Problem: ready_go_part_1 (2023, round2)

_This problem shares some similarities with A2, with key differences in bold._

_Atari 2600? More like Atari 2600 BCE!_

The classic board game _Go_ is a two-player game played on an \(R \times C\) board. One player places white stones while the other places black stones. On a player's turn, they may place a stone in any empty space. A curiosity of Go is that stones are placed on the intersections of grid lines rather than between the lines, so an in-progress \(5 \times 5\) game looks like this:

{{PHOTO_ID:1491241961665655|WIDTH:180}}

An orthogonally contiguous set of stones of the same color is called a *group*. A group of stones is captured (and removed from the board) once no stones in the group has an adjacent empty space.

You're playing as Black and it's your turn. Given a valid board (i.e. no groups have \(0\) adjacent empty spaces), **is it possible to capture any white stones on this turn** with a single black stone?

Here are some examples of captures. If a black stone is placed at the point marked with a triangle, a single white stone will be captured:

{{PHOTO_ID:632037365762295|WIDTH:300}}

Here, Black can capture a group of \(3\) white stones. Note that this move is valid even though the new black stone has no adjacent empty spaces at the moment it's placed:

{{PHOTO_ID:850220283519385|WIDTH:240}}

Black can even capture multiple groups at once. Here, Black captures a group of \(2\) stones and a group of \(3\) stones:

{{PHOTO_ID:804957498302389|WIDTH:400}}

The Go board is represented as a character array \(A\) where \(A_{i, j}\) is one of:
* `B` for a black stone
* `W` for a white stone
* `.` for an empty space

# Constraints

\(1 \leq T \leq 160\)
\(1 \leq R, C \leq \textbf{19}\)
\(A_{i, j} \in \{\)'`.`', '`B`', '`W`'\(\}\)

# Input Format

Input begins with an integer \(T\), the number of test cases. Each case begins with a line containing two integers \(R\) and \(C\). Then, \(R\) lines follow, the \(i\)th of which contains \(C\) characters \(A_{i, 1}\) through \(A_{i,C}\).

# Output Format

For the \(i\)th test case, print "`Case #i:` " followed by "`YES`" if you can capture any white stones, or "`NO`" if you cannot.

# Sample Explanation

The first sample case is the first capture example shown above. Black can capture the lone white stone.

In the second case, Black can capture a group of \(5\) white stones.

The third case is the same as the second case, except that the group of \(5\) white stones has two empty adjacent spaces, so it cannot be captured in one term. The other white stones can also not be captured on this turn.

In the fourth case, White could capture a black stone if it was their turn, but Black cannot capture any white stones.

The fifth case is the second capture example shown above. Black can capture \(3\) white stones by playing in the upper-left corner.

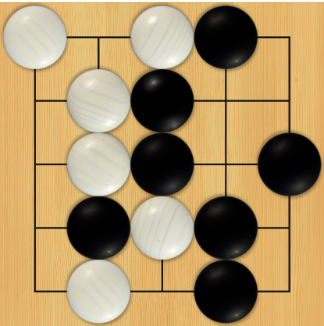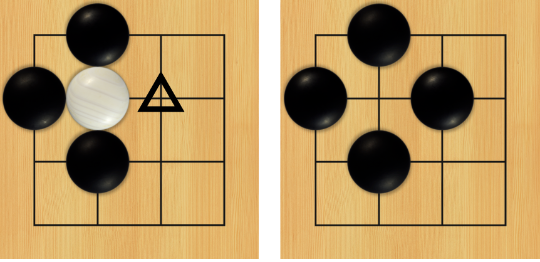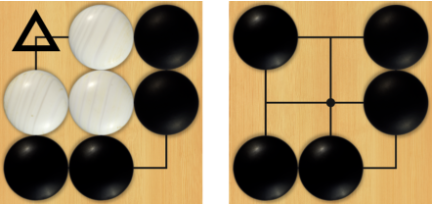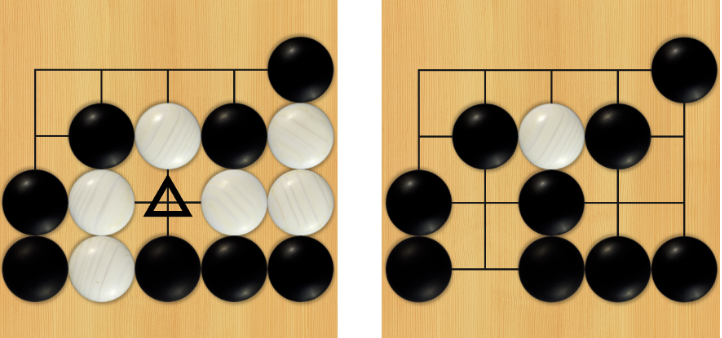

Sample input:
5
4 4
.B..
BW..
.B..
....
4 5
WWWB.
WB...
WB.WB
B.W..
4 5
WWWB.
WB...
WB.WB
..W..
3 5
..W..
.WBWW
.B..W
3 3
.WB
WWB
BB.

Sample output:
Case #1: YES
Case #2: YES
Case #3: NO
Case #4: NO
Case #5: YES

Solution:
A group of white stones can be captured if and only if there's exactly \(1\) empty space adjacent to the group, since playing a black stone in that space would leave the group with \(0\) adjacent empty spaces.

Loop through each space on the board, and when you encounter a white stone, use any search algorithm (a straightforward breadth-first search will suffice) to find all of the white stones that are part of the same group. Once you know which stones are in the group, you can check all \(4\) orthogonal neighbors of each white stone to see how many empty spaces are adjacent. Take care not to count the same empty space multiple times if it's adjacent to multiple white stones in the group (a set is a useful structure for this).

If you find any white group with exactly \(1\) adjacent empty space, the answer is "`YES`", otherwise the answer is "`NO`". This solution has a time complexity of \(\mathcal{O}(R * C\)).

#include <iostream>
#include <set>
#include <vector>
#include <utility>
using namespace std;

vector<vector<char>> A;
vector<vector<bool>> visit;
set<pair<int, int>> empty_adj;

void rec(int r, int c) {
  visit[r][c] = true;
  for (auto [r2, c2] : {pair{r - 1, c}, {r, c - 1}, {r + 1, c}, {r, c + 1}}) {
    if (A[r2][c2] == '.') {
      empty_adj.insert({r2, c2});
    }
    if (A[r2][c2] == 'W' && !visit[r2][c2]) {
      rec(r2, c2);
    }
  }
}

string solve() {
  int R, C;
  cin >> R >> C;
  A.assign(R + 2, vector<char>(C + 2, 'B'));
  for (int i = 1; i <= R; i++) {
    for (int j = 1; j <= C; j++) {
      cin >> A[i][j];
    }
  }
  visit.assign(R + 2, vector<bool>(C + 2, false));
  for (int i = 1; i <= R; i++) {
    for (int j = 1; j <= C; j++) {
      if (A[i][j] == 'W' && !visit[i][j]) {
        empty_adj.clear();
        rec(i, j);
        if (empty_adj.size() == 1) {
          return "YES";
        }
      }
    }
  }
  return "NO";
}

int main() {
  int T;
  cin >> T;
  for (int t = 1; t <= T; t++) {
    cout << "Case #" << t << ": " << solve() << endl;
  }
  return 0;
}